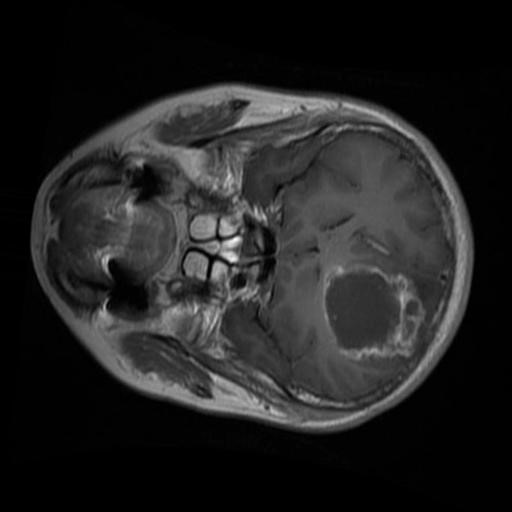
Label: brain_glioma